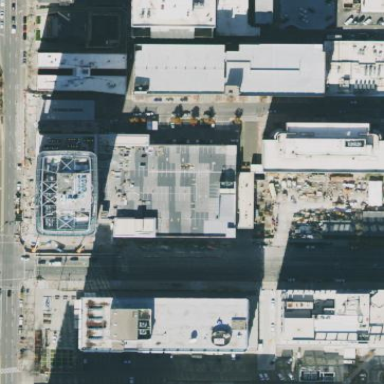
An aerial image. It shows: Retail building housing supermarket with parking garage.